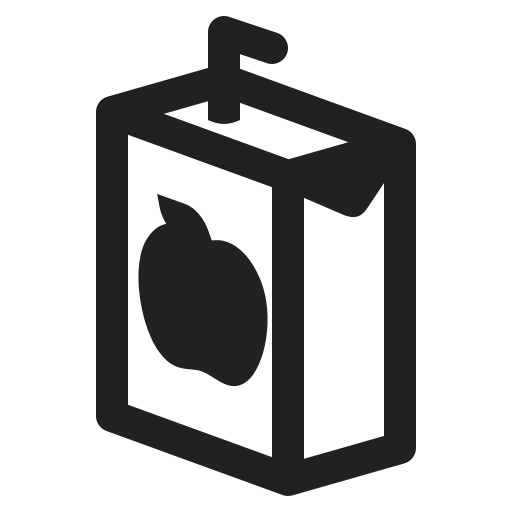
beverage box high contrast